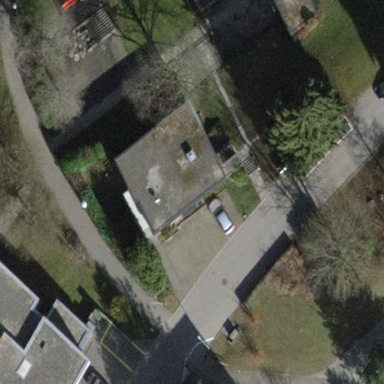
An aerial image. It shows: School building.